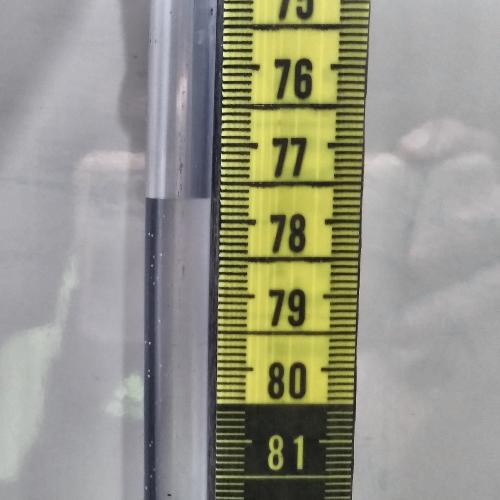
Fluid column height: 77.7 cm